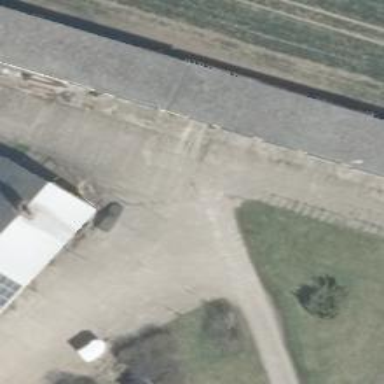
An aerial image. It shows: Driveway leading to service road.